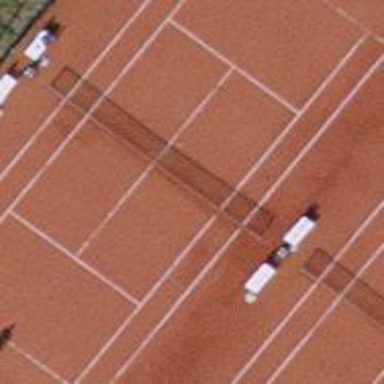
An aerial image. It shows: Tennis pitch with clay surface for leisure sports.